Field crop: maize
Growth stage: 2
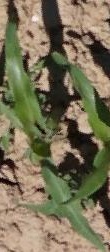
Species: maize